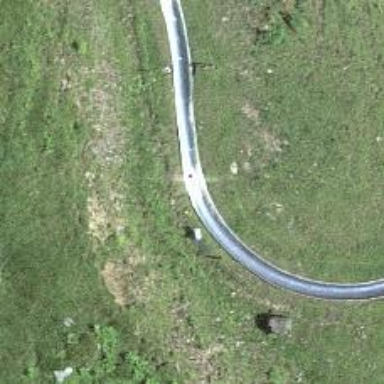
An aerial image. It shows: Miniature railway attraction featuring summer toboggan. It's toboggan sport attraction.